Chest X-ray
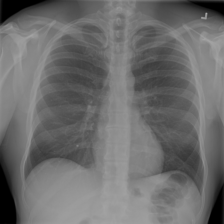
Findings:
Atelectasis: negative
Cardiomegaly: negative
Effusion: negative
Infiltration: negative
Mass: negative
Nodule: negative
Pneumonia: negative
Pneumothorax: negative
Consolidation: negative
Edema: negative
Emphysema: negative
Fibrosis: negative
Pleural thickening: negative
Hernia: negative